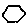
Label: hexagon